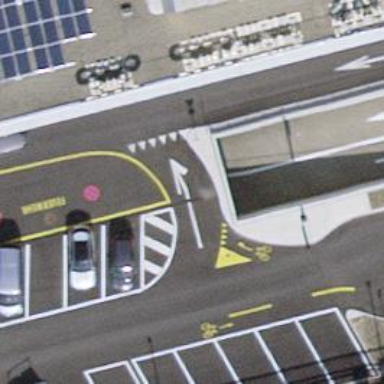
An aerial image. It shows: Parking entrance.